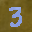
Label: 3